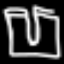
Label: pants